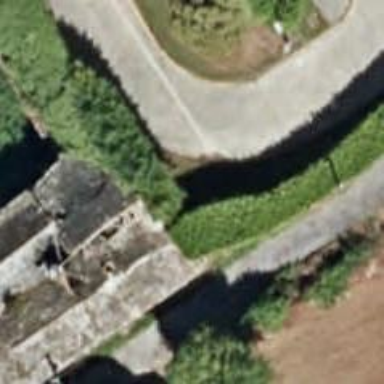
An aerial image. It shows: Hedge barrier.